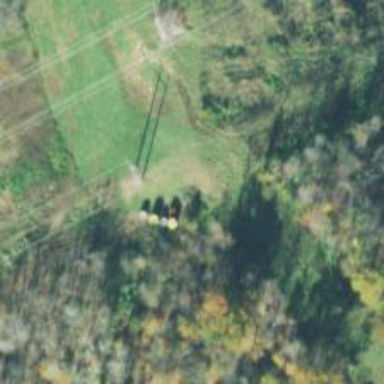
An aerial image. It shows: H-frame designed tower for power lines.